Две материальные точки с массами $m$ и $M$ ($M>m$) и одинаковыми положительными зарядами $q$ находятся на расстоянии $l$ друг от друга в однородном электрическом поле с напряженностью $E$, направленном от $m$ к $M$ (см. рисунок).  В начальный момент скорости точек равны нулю.
Найдите максимальное расстояние между точками при их дальнейшем движении. Считайте, что точки все время движутся вдоль одной прямой.
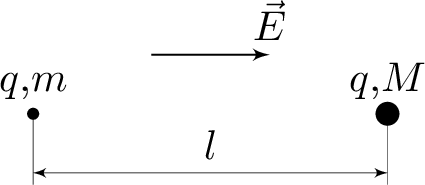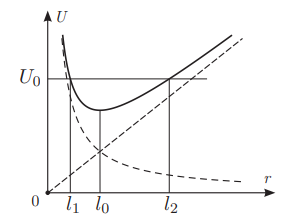
Решение: Из второго закона Ньютона найдем ускорение точки массы $m$ $$ a_{1}=-k \frac{q^{2}}{m r^{2}}+\frac{q E}{m} $$ и ускорение точки массы $M$ $a_{2}=k \frac{q^{2}}{M r^{2}}+\frac{q E}{M}$. Здесь $r$ — расстояние между точками, $k=1 /\left(4 \pi \varepsilon_{0}\right)$, за положительное выбрано направление от $m$ к $M$. Найдем относительное ускорение точек: $$ a_{отн}=a_{2}-a_{1}=k \frac{q^{2}}{r^{2}} \frac{M+m}{M m}-q E \frac{M-m}{M m}. $$ Таким же уравнением описывается и одномерное движение точечного заряда $q$ массой $\mu=(M+m) /(M m)$, находящегося в поле неподвижного точечного заряда $q$ и в однородном поле $-E_{1}=-E(M-m) /(M+m)$. Будем рассматривать эту эквивалентную задачу. Потенциальная энергия заряда: $$ U(r)=k \frac{q^{2}}{r}+q E_{1} r. $$  Из графика зависимости $U(r)$ (см. рисунок выше) видим, что движение заряда происходит в ограниченной области $l_{1} \leq r \leq l_{2}$; $l_{1}$ и $l_{2}$ — корни уравнения $$ U_{0}=k \frac{q^{2}}{r}+q E_{1} r, $$ или $$ r^{2}-\frac{U_{0}}{q E_{1}} r+\frac{k q}{E_{1}}=0. $$ По теореме Виета произведение корней не зависит от $U_{0}$ и равно $l_{1} l_{2}=l_{0}^{2}$, где $l_{0}=\sqrt{k q / E_{1}}$. Таким образом, получаем, что если начальное расстояние $l$ меньше, чем $l_{0}$, то расстояние между зарядами будет увеличиваться до максимального значения $l_{0}^{2} / l$, а затем уменьшаться. Если же $lОтвет: максимальное расстояние между зарядами равно $l$ при $l \geq \sqrt{k q / E_{1}}$ и равно $k q / l E_{1}$ при $l<\sqrt{k q / E_{1}}$.
Ответ: Максимальное расстояние между зарядами равно $l$ при $l \geq \sqrt{k q / E_{1}}$ и равно $k q / l E_{1}$ при $l<\sqrt{k q / E_{1}}$.
Темы:
T, Механика, Динамика, Всероссийские, Движение в электрическом поле